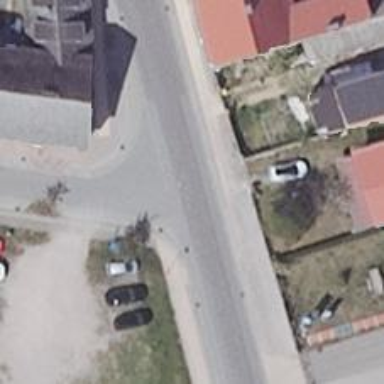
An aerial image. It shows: Residential road with sidewalks on both sides.